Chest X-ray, PA view. Patient: 36 years old, sex F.
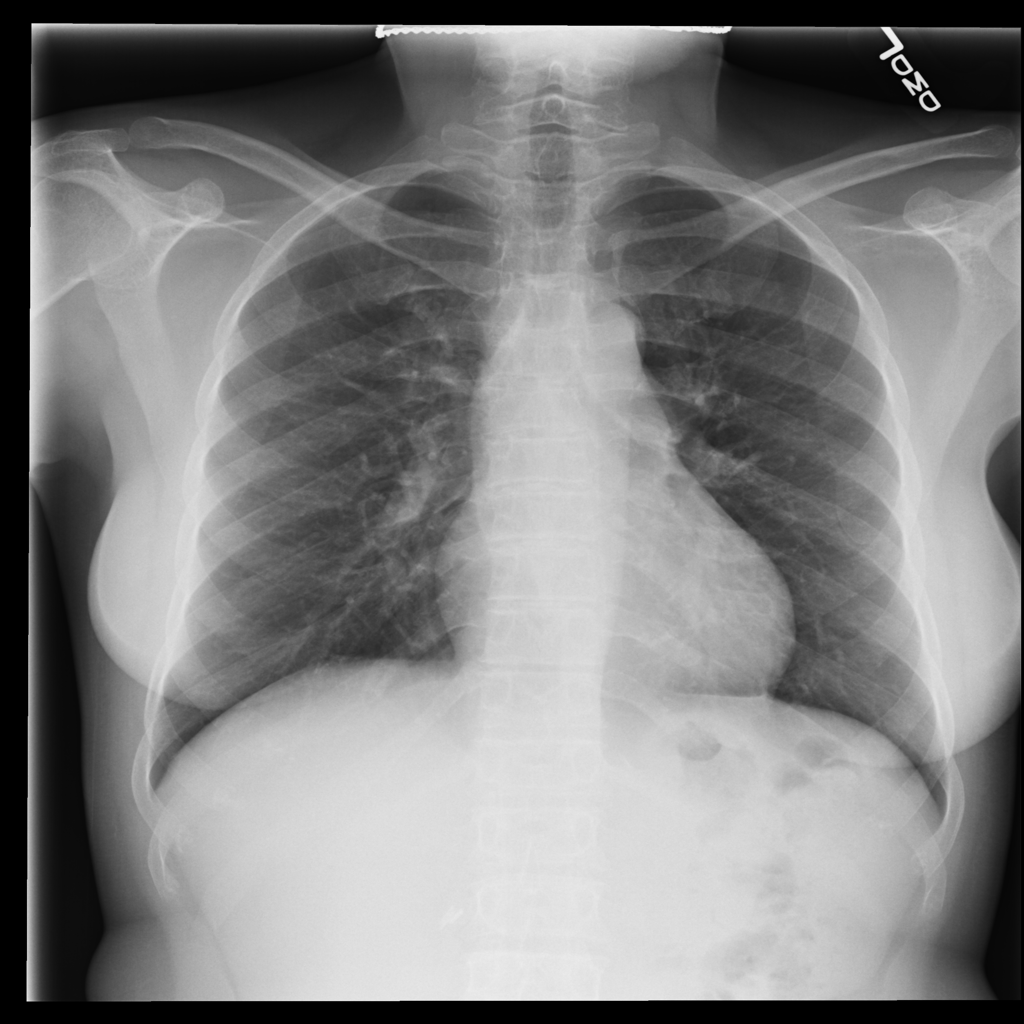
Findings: No Finding